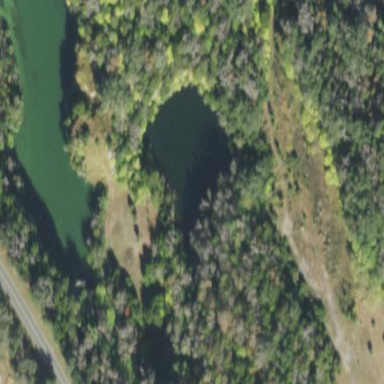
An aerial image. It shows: Reservoir of natural water.